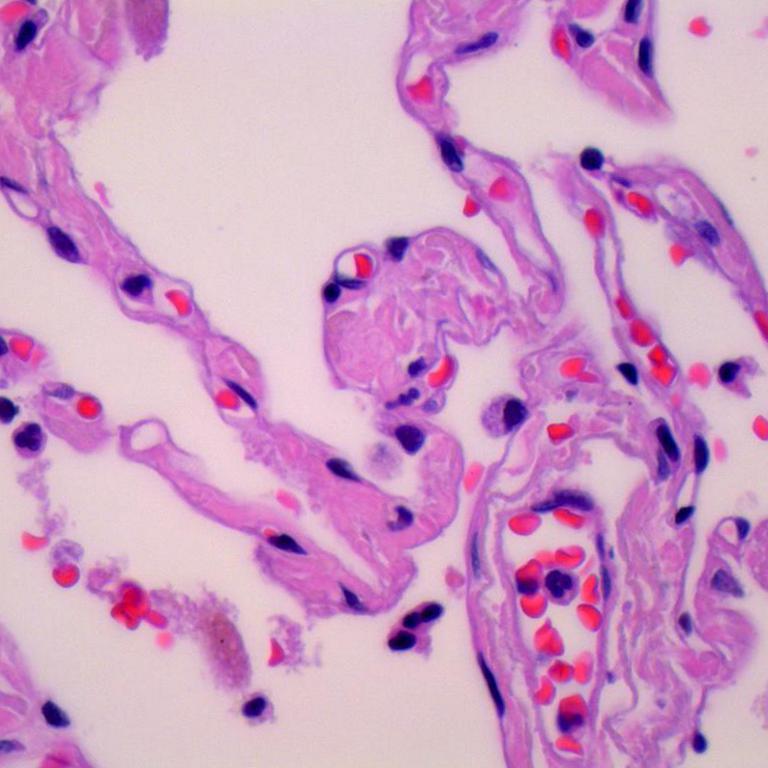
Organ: lung
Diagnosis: benign